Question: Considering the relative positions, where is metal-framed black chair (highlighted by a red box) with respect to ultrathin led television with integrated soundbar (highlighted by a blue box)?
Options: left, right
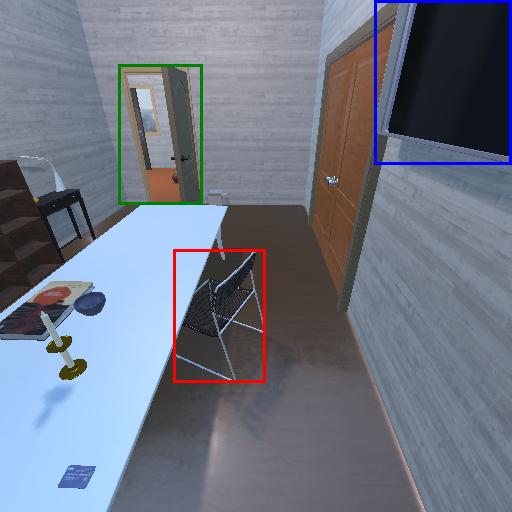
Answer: left